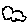
Label: cloud